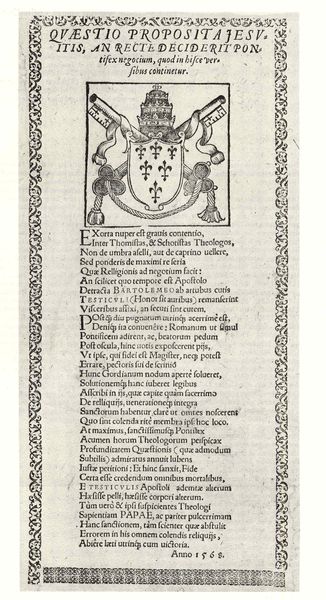
Titel: Qvaestio Proposita Jesvitis, An Recte Deciderit Pontifex
Institution: (Seriendruck)
Schlagwörter: frankreich, grau, schwarz, weiss, ornament, alt, band, rahmen, bild, schnur, blatt, krone, umrandung, schärpe, schrift, papier, grafik, rand, papst, bordüre, dekor, verzierung, kordel, quaste, schild, buch, druck, stich, titel, seite, illustration, schwarzweiß, text, zeitung, buchstabe, initiale, überschrift, lilie, buchseite, wappen, kreuze, gedicht, troddel, vatikan, mitra, tiara, viereckig, schlüssel, urkunde, lilien, emblem, bulle, tresse, quasten, latein, lateinisch, spalte, anno, papstkrone, papstwappen, leteinisch, infuln, medici wappen, papstschlüssel, päpstliches wappen, schlüssel petri, 1569, 1568, srift, datierung 1568, quaesto, schlüssl